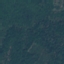
Land use / land cover class: Forest